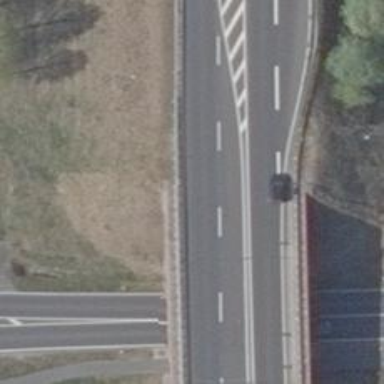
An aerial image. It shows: Trunk highway with bridge.